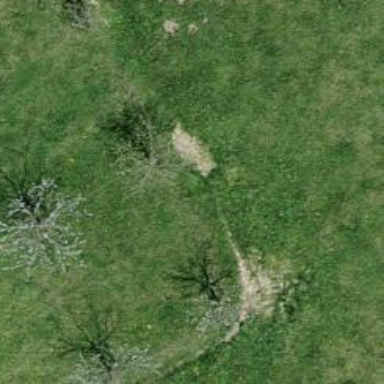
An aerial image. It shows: Single tag "natural: tree."